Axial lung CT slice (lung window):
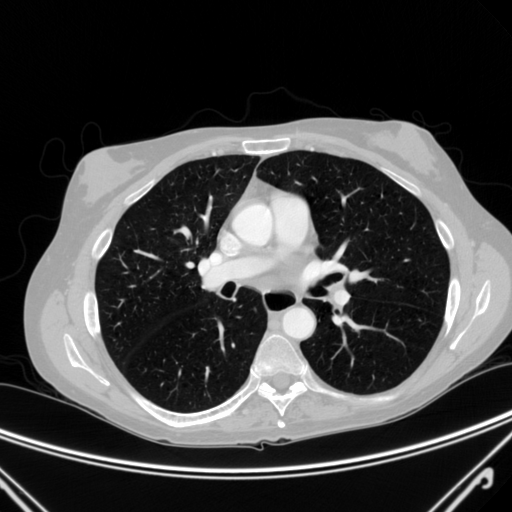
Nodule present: no